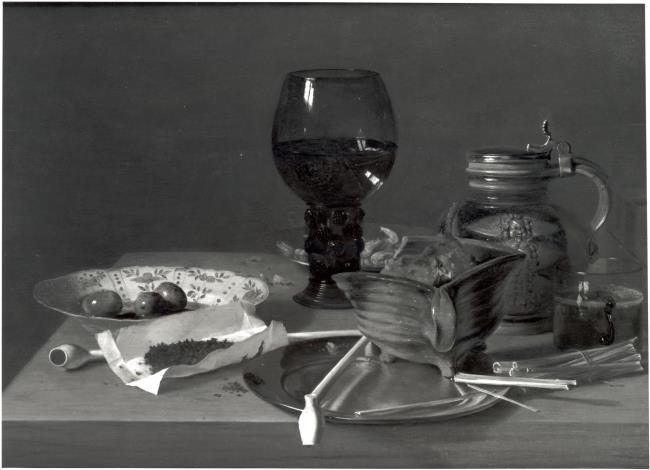
Title: Still life with smoking and drinking utensils
Artist: possibly Constantijn Verhout Bron: Fred G. Meijer (2017)
Latest date: 1650
Genre: painting
Iconography: Still Life
Keywords: still life, on a wooden tray or table, porcelain (visual work), Wanli, plate (general, dish), fire pot, roemer, ewer (vessel), drinking glass, pipe, zwavelstokje (matchstick), olive, shrimp, paper (sheet), tobacco, pewter (metalwork), stoneware